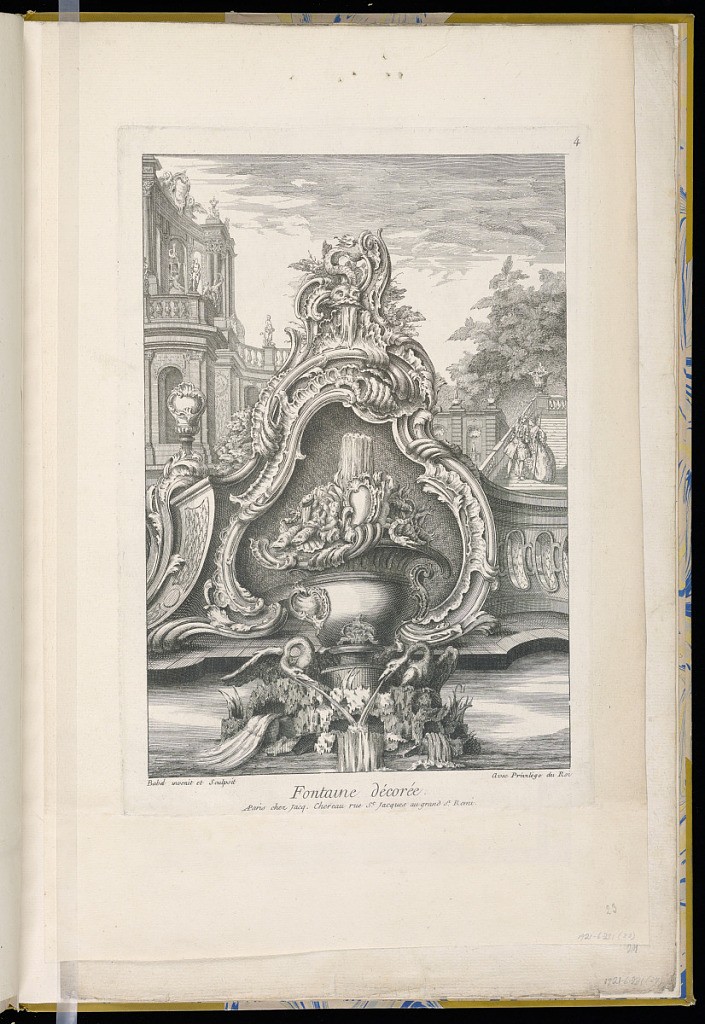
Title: Fountain in the Form of a Cartouche
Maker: Pierre Edme Babel, French, 1720–1775
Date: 1743-1763
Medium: Etching on off-white paper
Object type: Print
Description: Rocaille cartouche as a fountain decorated with other cartouches, sea serpents, dolphins, and putti. The fountain is in the foreground of the plate, in front of a building richly decorated with statues, and with figures walking down side stairs. The plate is signed and numbered.